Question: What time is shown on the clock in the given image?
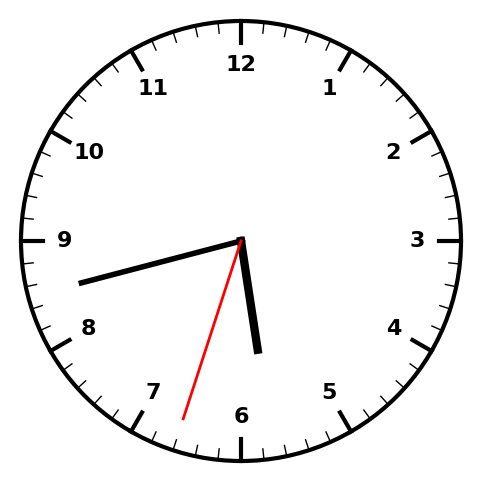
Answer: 05:42:33